Interaction volume radius: 5 \u00c5
Interaction volume height: 25 \u00c5
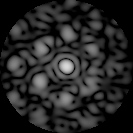
Disorder parameter: 0.584